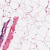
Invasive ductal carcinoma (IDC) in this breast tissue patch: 0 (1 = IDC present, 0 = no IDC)